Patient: sex M, age 52
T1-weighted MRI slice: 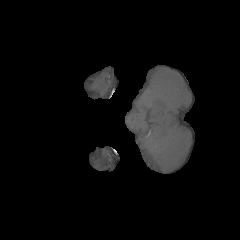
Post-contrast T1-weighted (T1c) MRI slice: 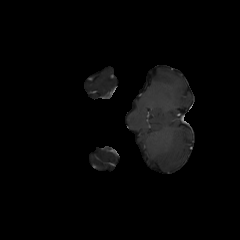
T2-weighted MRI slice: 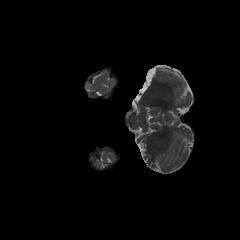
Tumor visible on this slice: no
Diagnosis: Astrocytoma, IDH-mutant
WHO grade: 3